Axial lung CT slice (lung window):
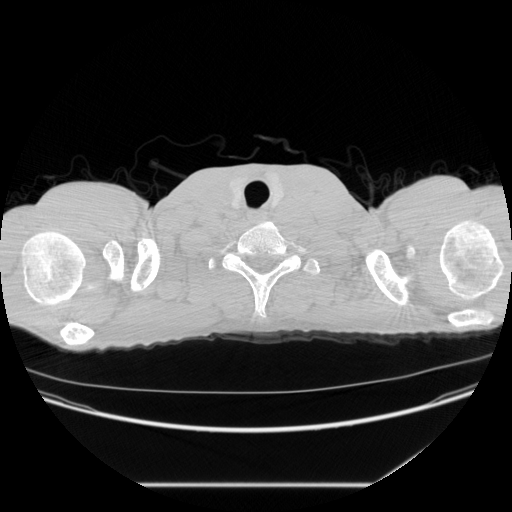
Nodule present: no